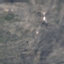
Label: HerbaceousVegetation